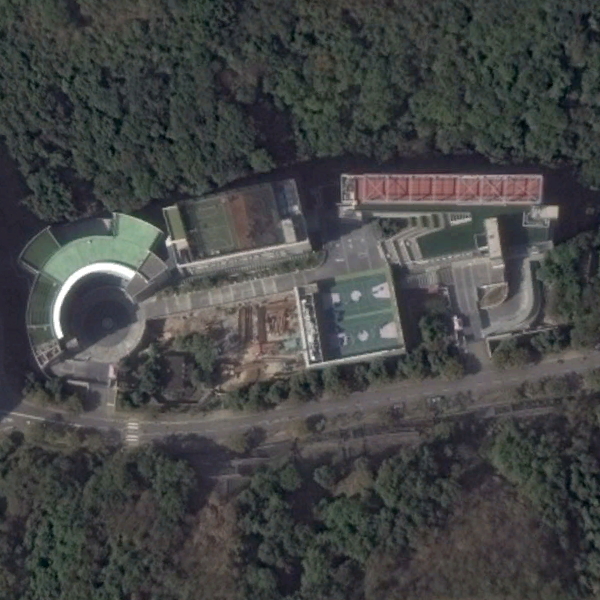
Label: School